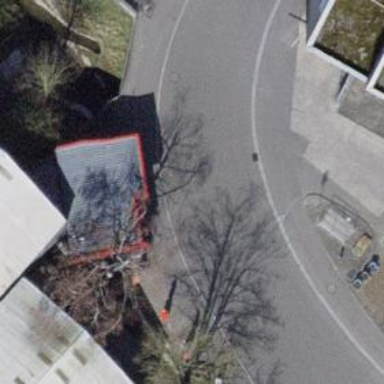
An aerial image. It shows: Kiosk shop.